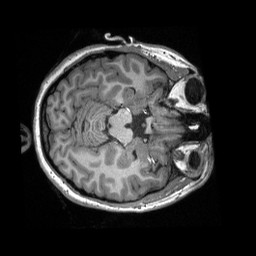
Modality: T1w
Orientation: axial
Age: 24
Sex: female
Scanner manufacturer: siemens
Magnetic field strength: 3 T
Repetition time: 2.3 s
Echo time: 0.00308 s